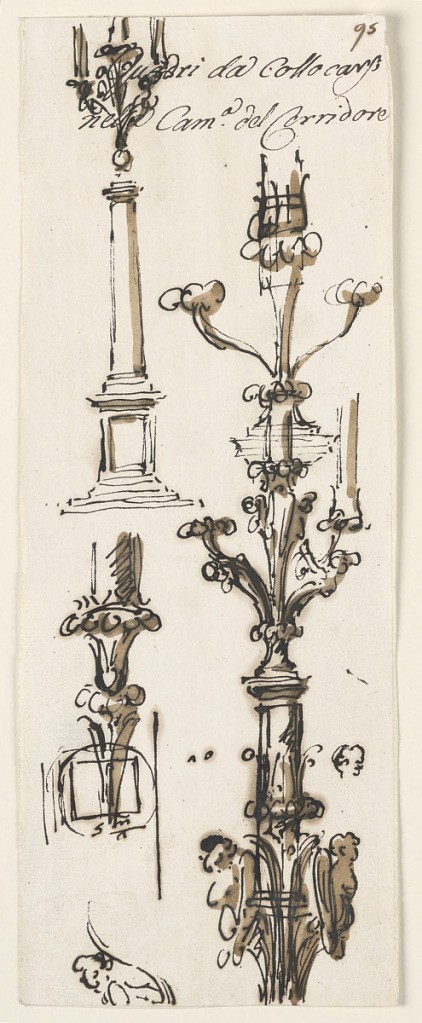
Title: Candlesticks, Probably for the Palazzo Altieri, Rome
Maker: Giuseppe Barberi, Italian, 1746–1809
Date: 1789–1793
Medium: Pen and brown ink, brush and brown wash on off-white laid paper, lined
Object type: Drawing
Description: Left row: above a monumental column, with a bracket on top with three branches with candles. Below: a socket, a plan. Right  row: above, upon a console stand two branches like cornucopias fastened by a wreath. In the center rises another one carrying a candle. Below: a similar bracket with two candles stands upon a column which is supported by winged half-figures.